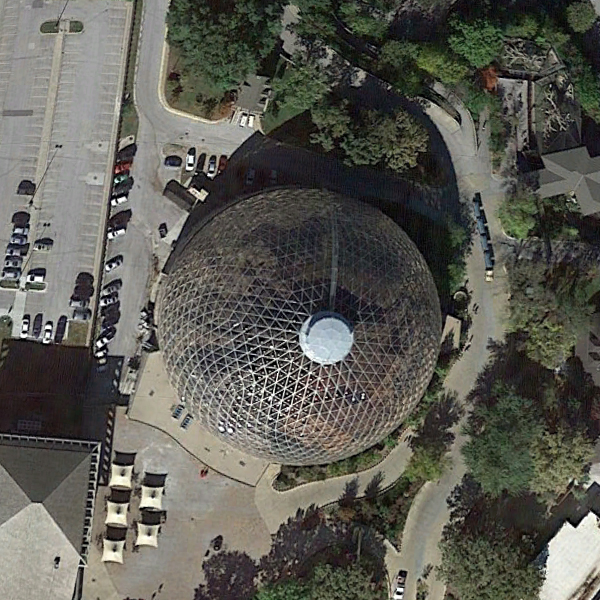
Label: Center